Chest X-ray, PA view. Patient: 31 years old, sex F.
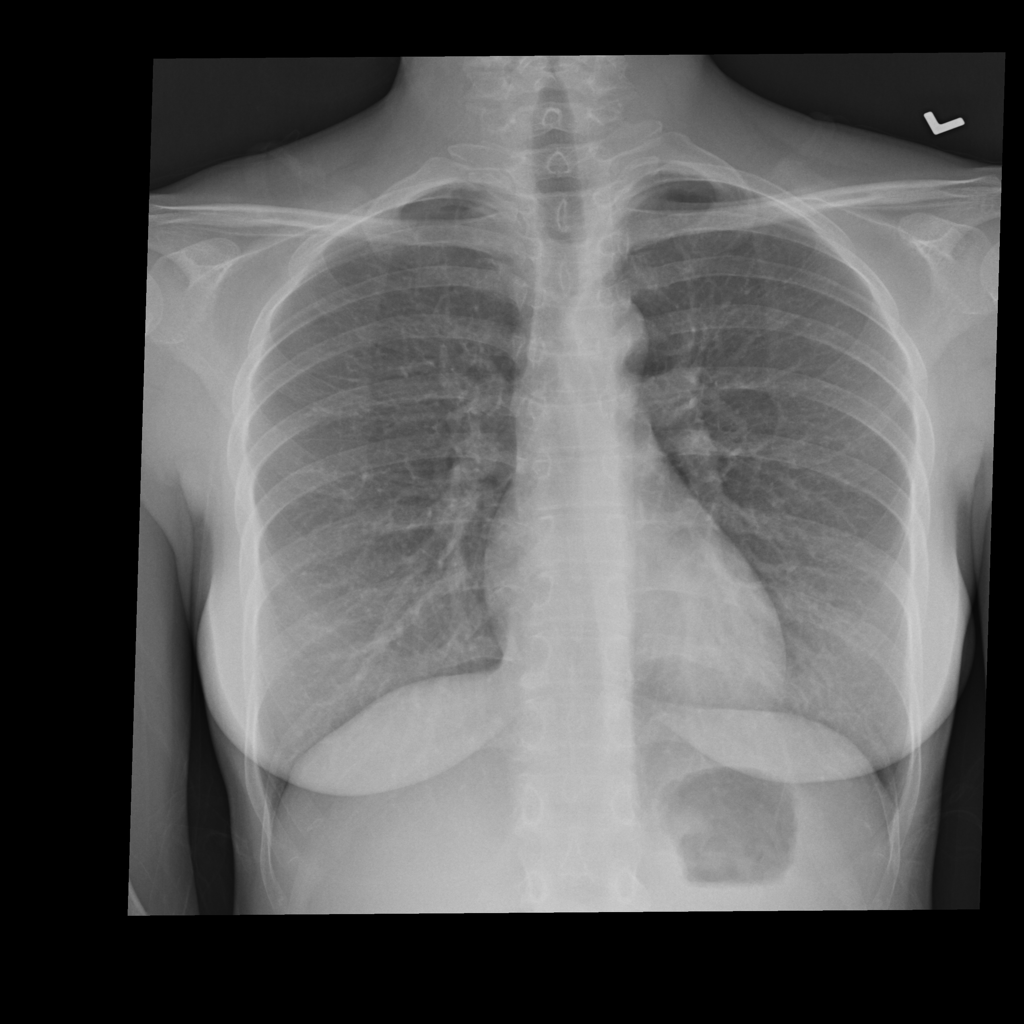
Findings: No Finding